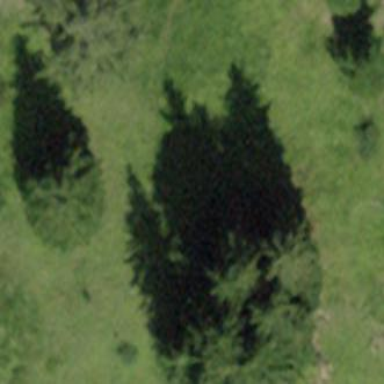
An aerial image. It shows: Forest area.